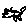
Label: cat